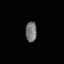
Tissue: prostate
Cell type: Fibroblasts
Senescence score: 0.7711
Nuclear area (px): 219
Mean DAPI intensity: 116.977